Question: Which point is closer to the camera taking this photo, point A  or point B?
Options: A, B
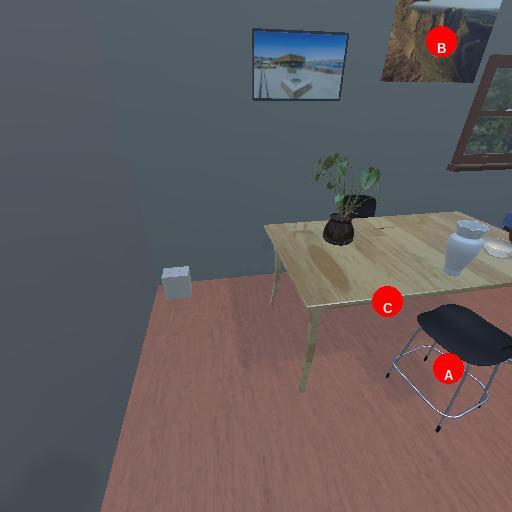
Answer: A